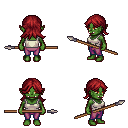
a pixel art fantasy rpg character, female body template, orc, green skin, white pirate shirt, magenta pants, brunette loose hair, spear, four views (front, back, left, right), 2x2 character sprite sheet, small pixel art, hard edges, no anti-aliasing